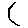
Label: hexagon